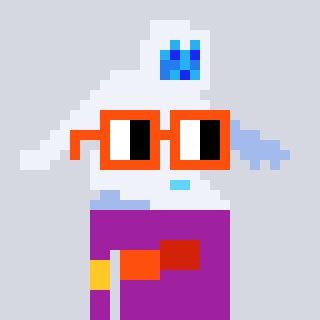
a pixel art character with square orange glasses, a yeti-shaped head and a magenta-colored body on a cool background